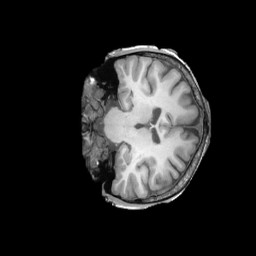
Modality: T1w
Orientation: coronal
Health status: ill
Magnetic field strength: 3 T